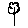
Label: flower